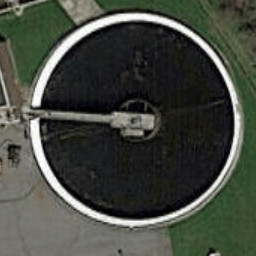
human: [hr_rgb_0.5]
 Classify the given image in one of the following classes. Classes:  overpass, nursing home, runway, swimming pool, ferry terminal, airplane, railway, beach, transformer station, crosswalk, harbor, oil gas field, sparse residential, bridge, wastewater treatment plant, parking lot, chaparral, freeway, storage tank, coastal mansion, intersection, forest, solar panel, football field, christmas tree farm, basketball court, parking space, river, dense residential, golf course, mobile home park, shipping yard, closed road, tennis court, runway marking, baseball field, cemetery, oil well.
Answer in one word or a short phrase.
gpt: wastewater treatment plant